RGB frame:
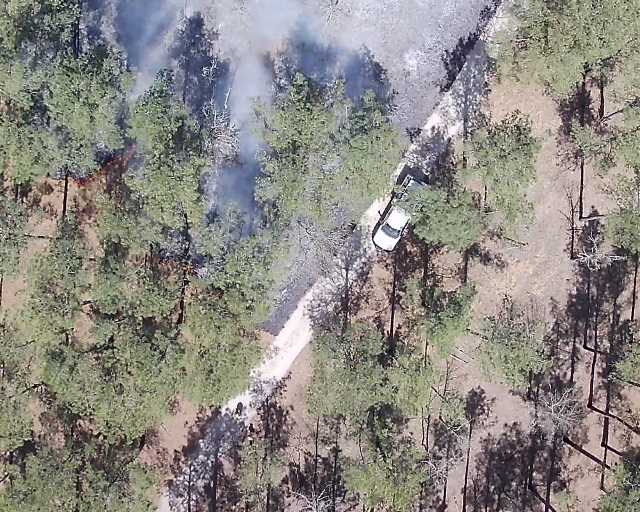
Thermal frame:
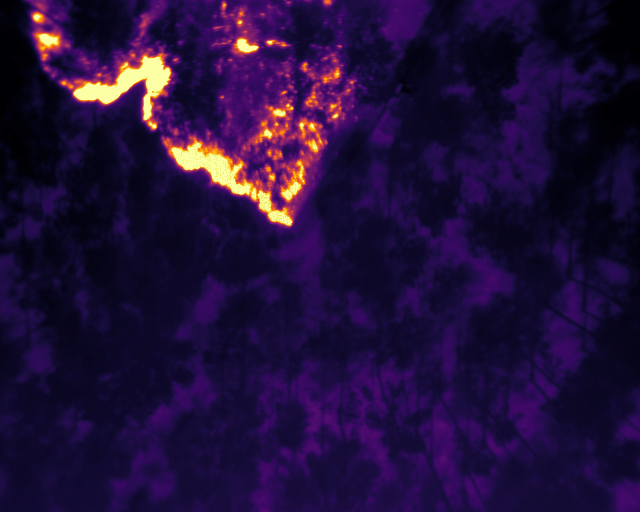
Captured: 2026-02-27 02:38:41
Pixels at or above 80 °C: 18401 (fraction of frame: 0.05616)